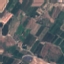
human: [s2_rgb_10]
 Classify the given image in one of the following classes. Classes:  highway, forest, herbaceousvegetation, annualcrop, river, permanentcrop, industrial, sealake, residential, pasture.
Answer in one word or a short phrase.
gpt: PermanentCrop